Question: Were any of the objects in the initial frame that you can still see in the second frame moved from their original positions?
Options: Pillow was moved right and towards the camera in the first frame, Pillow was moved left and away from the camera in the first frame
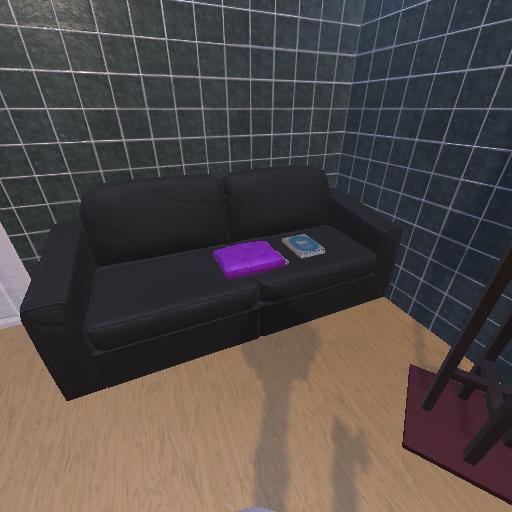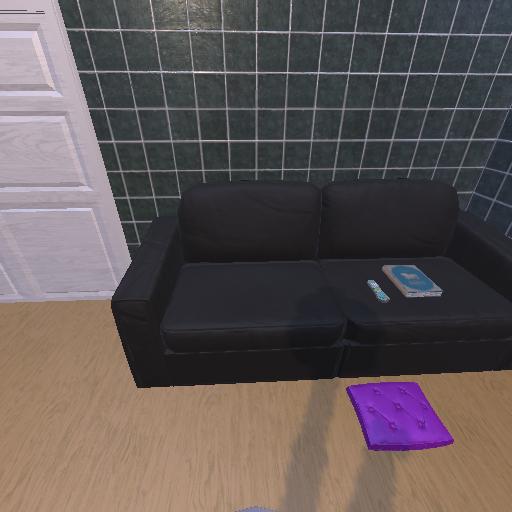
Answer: Pillow was moved right and towards the camera in the first frame